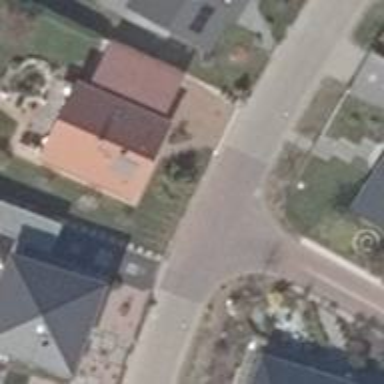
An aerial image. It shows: Residential road.